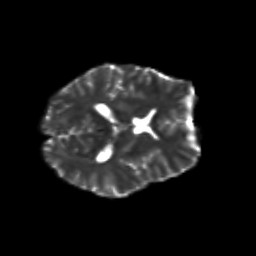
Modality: T2w
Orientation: axial
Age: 20
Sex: male
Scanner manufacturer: siemens
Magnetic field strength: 3 T
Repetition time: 3.5 s
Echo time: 0.125 s